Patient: sex F, age 46
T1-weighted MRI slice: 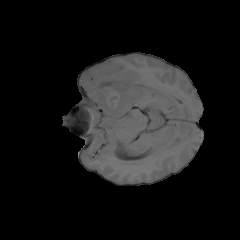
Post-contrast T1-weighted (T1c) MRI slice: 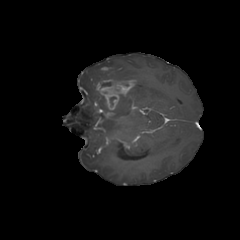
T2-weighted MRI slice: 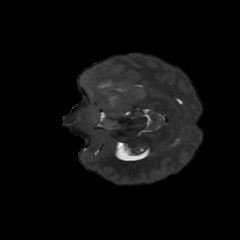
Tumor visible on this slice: yes
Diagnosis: Glioblastoma, IDH-wildtype
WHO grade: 4